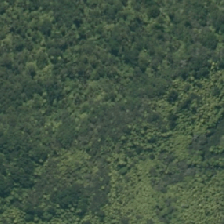
Land cover: broadleaved_indigenous_hardwood